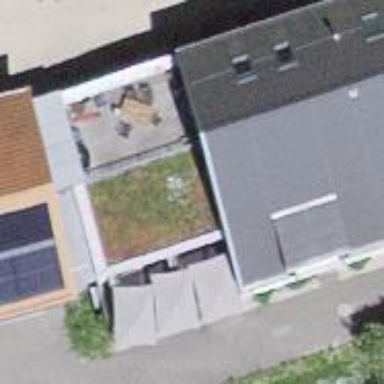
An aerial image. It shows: Restaurant.